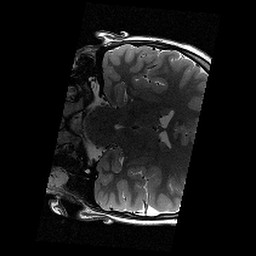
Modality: T2w
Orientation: coronal
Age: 12
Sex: male
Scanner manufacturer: siemens
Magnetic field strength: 3 T
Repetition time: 9.23 s
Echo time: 0.067 s